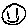
Label: smiley face